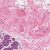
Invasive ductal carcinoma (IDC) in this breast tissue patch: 0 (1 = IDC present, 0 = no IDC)